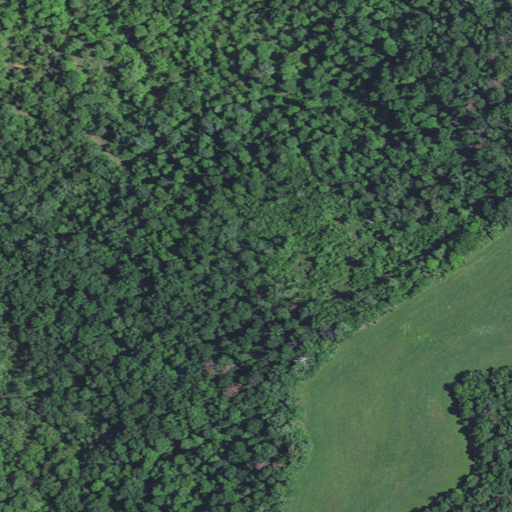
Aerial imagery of cliff(s) in Kentucky named Cow Cliff containing deciduous forest, mixed forest, pasture, shrub, and grassland